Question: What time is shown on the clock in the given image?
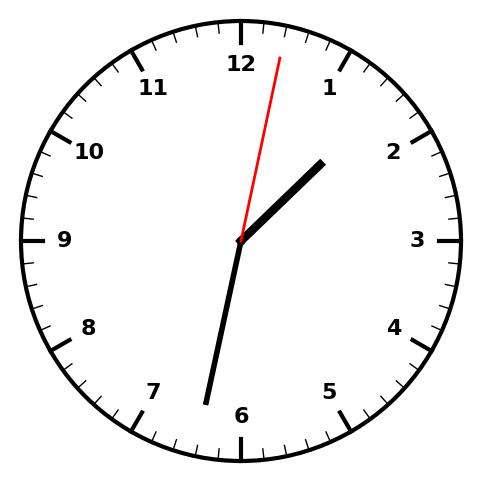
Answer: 01:32:02